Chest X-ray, PA view. Patient: 53 years old, sex F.
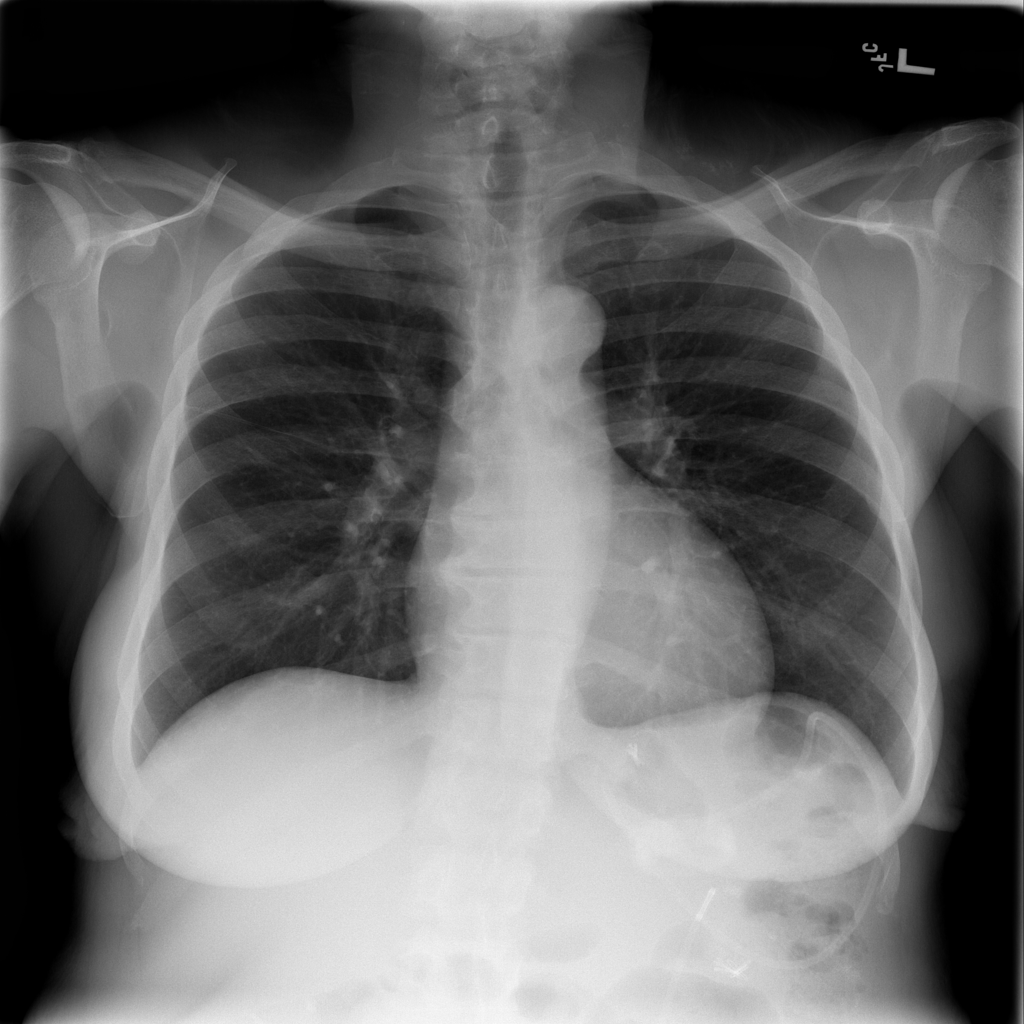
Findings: Infiltration